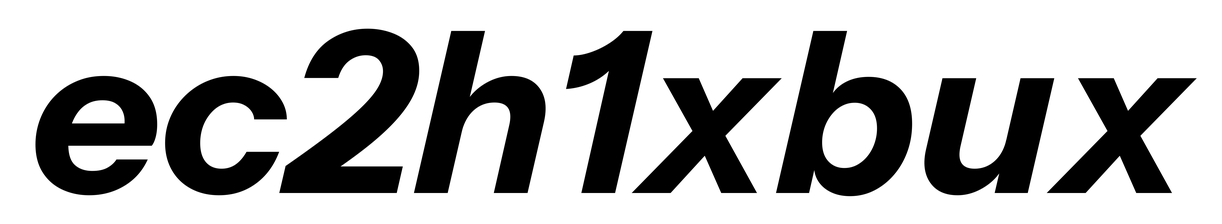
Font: InstrumentSans-Italic_Bold_Italic